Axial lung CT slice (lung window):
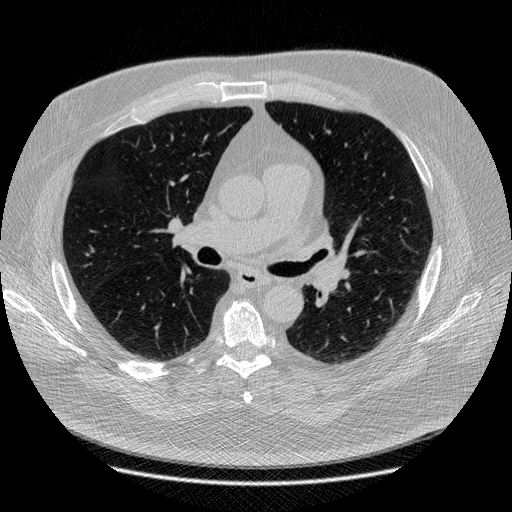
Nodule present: no